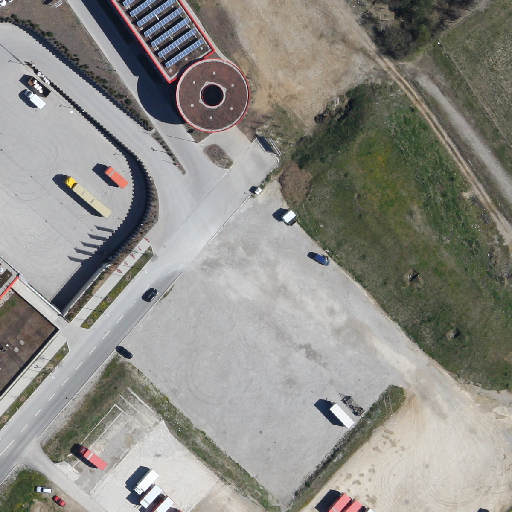
Referring expression: road